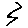
Label: zigzag